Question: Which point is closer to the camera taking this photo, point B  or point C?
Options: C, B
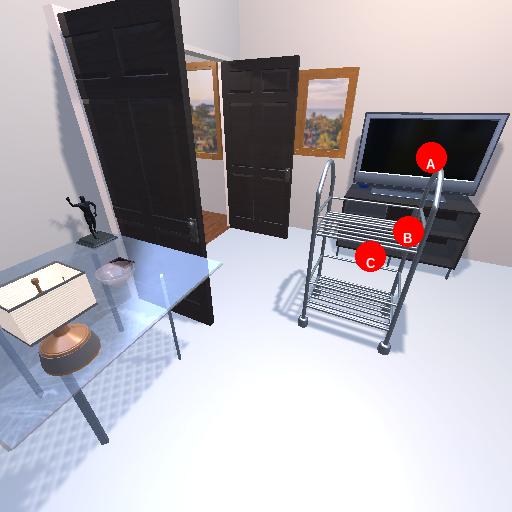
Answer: C